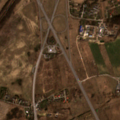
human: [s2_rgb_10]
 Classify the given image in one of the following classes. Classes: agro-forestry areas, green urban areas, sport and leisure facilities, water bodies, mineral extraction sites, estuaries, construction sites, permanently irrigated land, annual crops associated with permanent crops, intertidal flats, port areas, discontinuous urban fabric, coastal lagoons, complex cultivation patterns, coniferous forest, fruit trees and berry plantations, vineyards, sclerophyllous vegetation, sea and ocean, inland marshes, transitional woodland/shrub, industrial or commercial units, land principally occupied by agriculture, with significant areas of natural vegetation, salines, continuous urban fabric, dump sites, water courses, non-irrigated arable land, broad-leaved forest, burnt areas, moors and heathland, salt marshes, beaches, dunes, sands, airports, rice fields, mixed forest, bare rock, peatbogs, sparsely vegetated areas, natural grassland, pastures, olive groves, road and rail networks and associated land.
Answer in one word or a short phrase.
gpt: discontinuous urban fabric, road and rail networks and associated land, non-irrigated arable land, pastures, complex cultivation patterns, broad-leaved forest